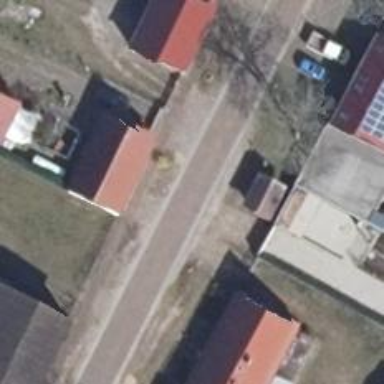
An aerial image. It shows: Residential road with track on the left side for pedestrians.